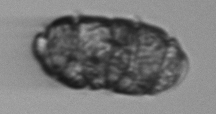
Label: Margalefidinium